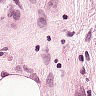
Metastatic tissue present: yes